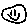
Label: smiley face